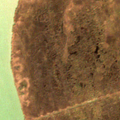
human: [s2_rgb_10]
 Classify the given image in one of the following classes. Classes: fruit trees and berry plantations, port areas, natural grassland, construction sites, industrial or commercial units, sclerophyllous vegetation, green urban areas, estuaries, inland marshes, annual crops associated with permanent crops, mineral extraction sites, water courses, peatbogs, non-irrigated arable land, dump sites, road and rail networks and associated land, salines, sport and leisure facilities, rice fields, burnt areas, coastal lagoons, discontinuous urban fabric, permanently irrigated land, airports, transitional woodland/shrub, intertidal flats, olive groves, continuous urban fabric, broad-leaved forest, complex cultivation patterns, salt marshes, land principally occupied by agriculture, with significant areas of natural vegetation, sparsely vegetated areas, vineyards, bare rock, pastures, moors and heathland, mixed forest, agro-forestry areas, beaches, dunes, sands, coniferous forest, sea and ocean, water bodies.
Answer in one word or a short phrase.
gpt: inland marshes, water bodies